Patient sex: F
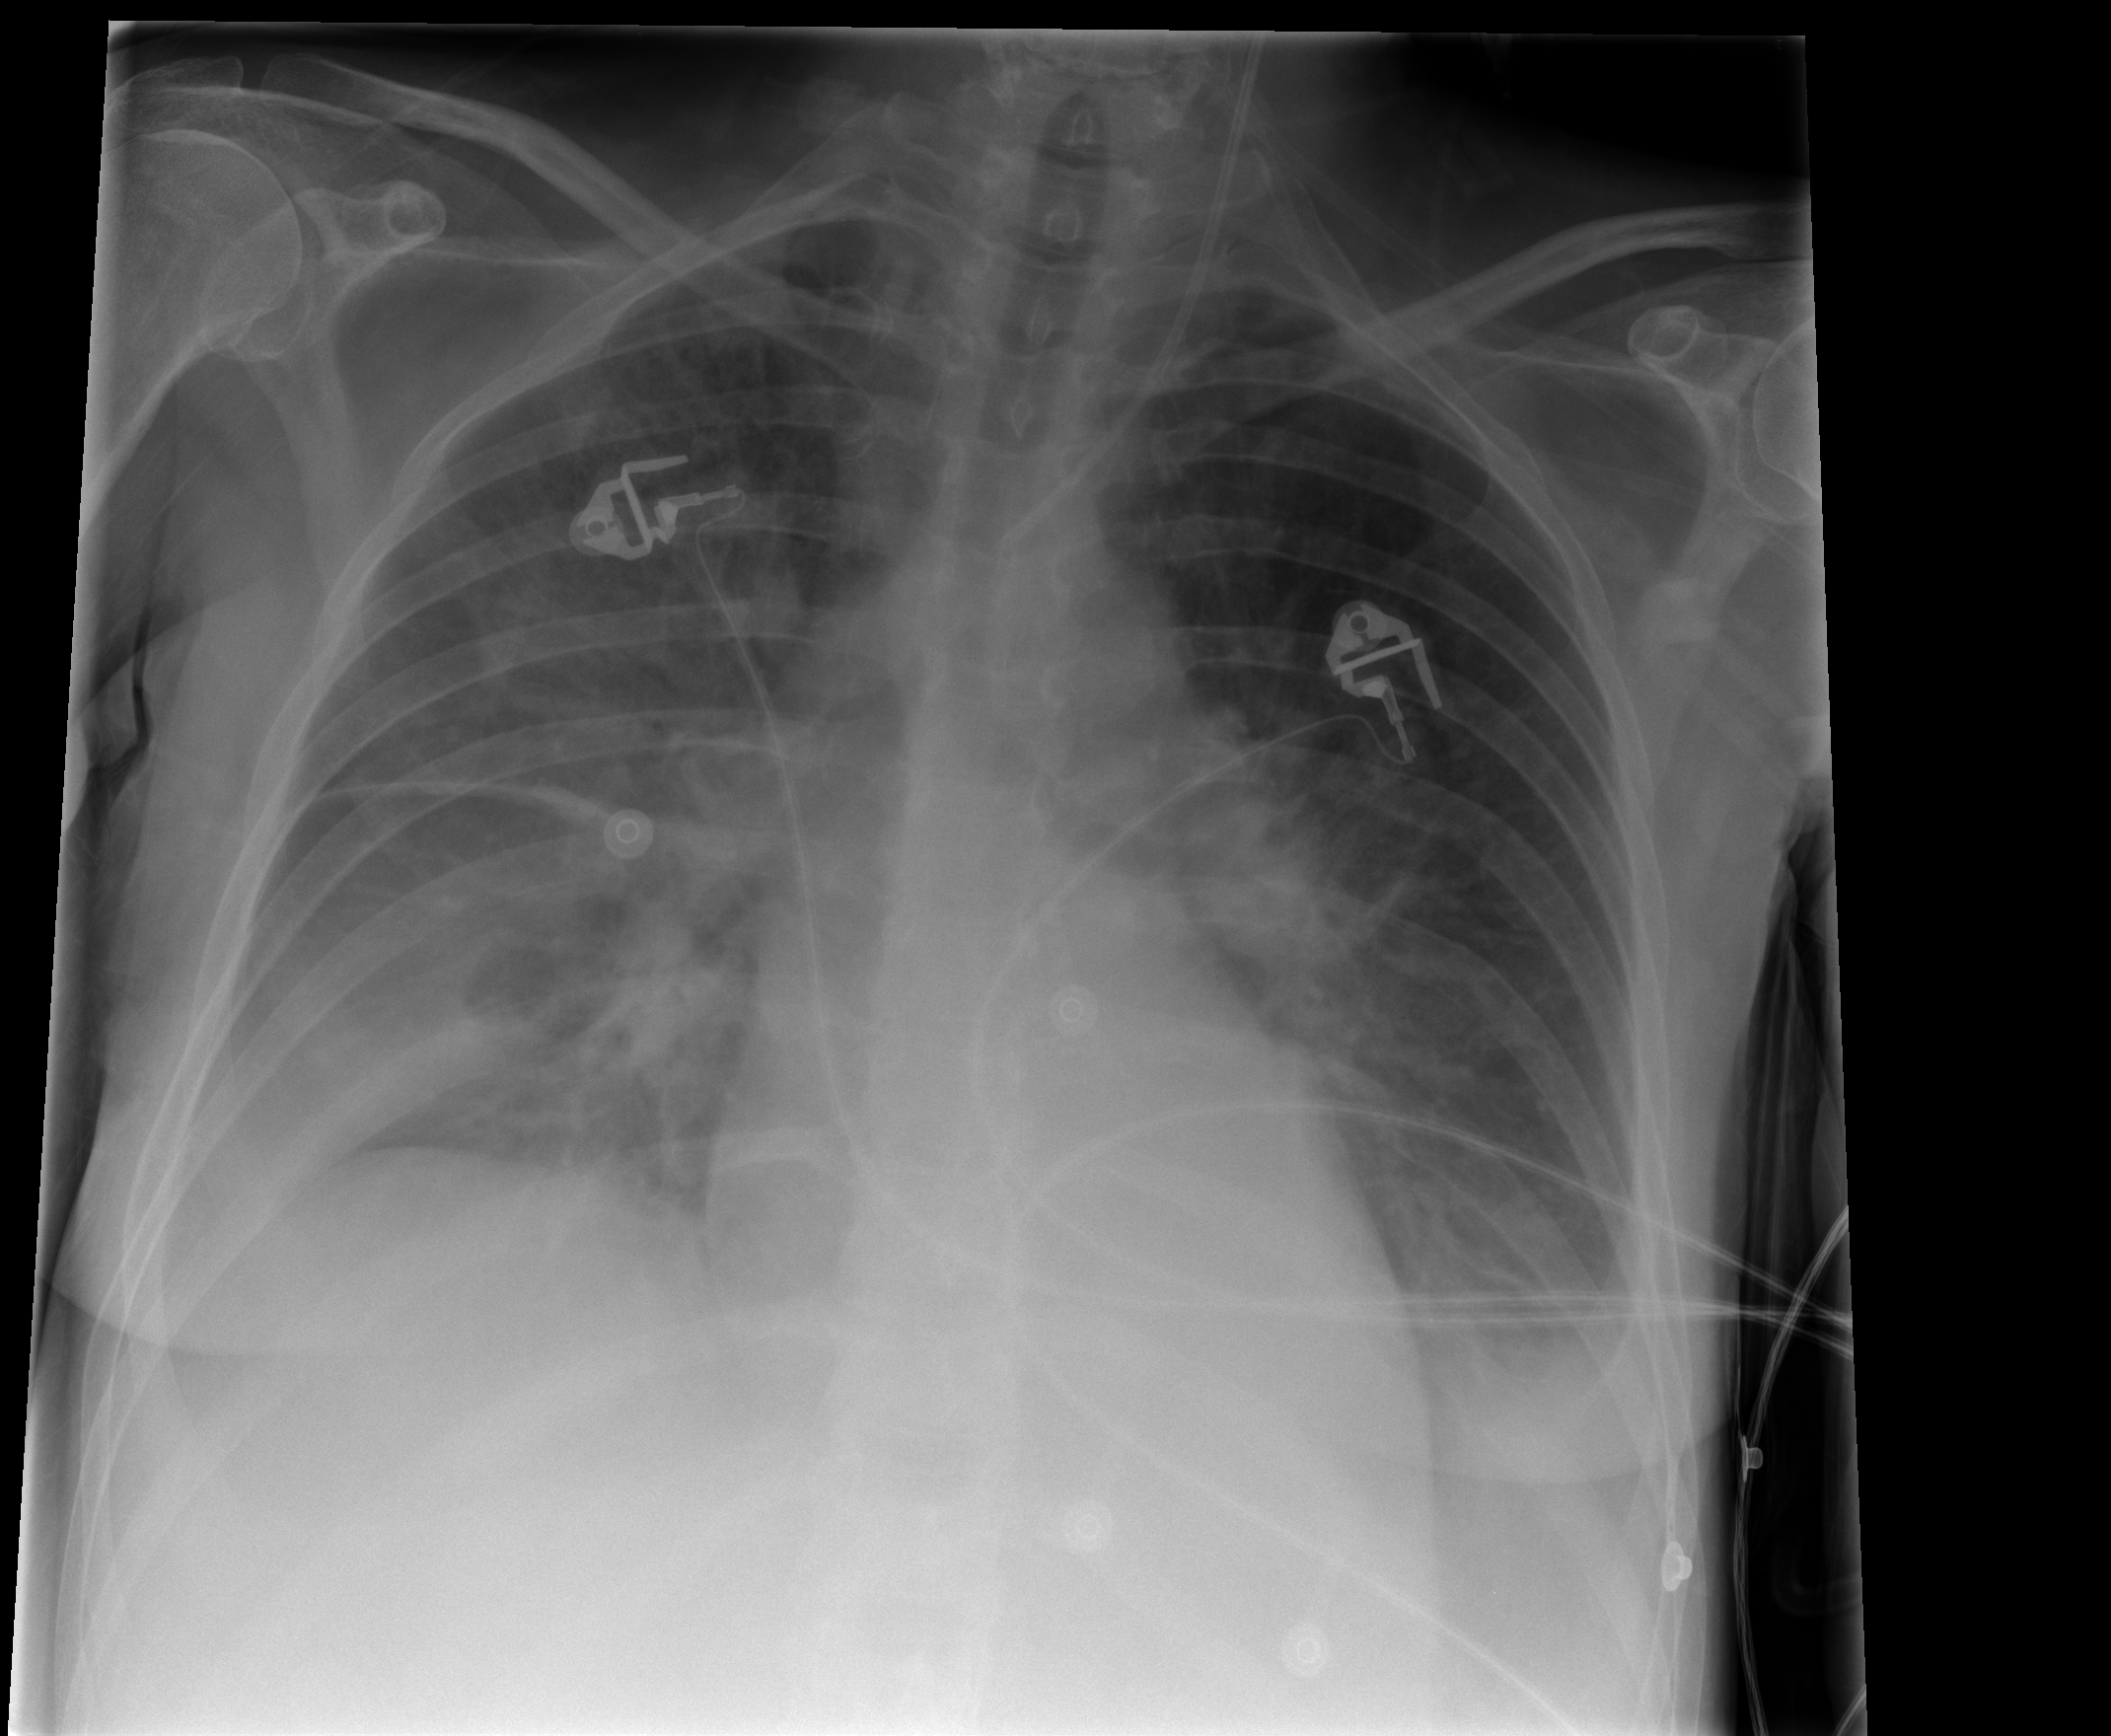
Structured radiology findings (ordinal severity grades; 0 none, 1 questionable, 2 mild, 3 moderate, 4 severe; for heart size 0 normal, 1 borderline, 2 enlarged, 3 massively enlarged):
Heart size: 2
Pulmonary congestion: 2
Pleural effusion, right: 2
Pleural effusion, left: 2
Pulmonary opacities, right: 1
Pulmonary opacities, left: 1
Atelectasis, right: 2
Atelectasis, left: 2